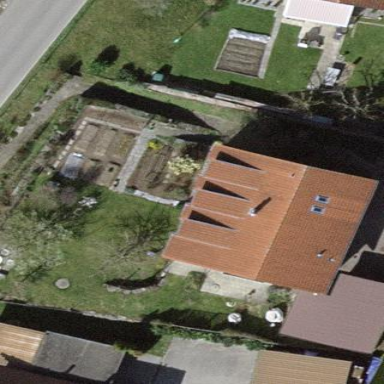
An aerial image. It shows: Detached building.